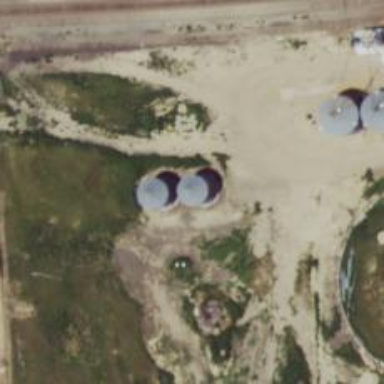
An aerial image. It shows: Silo.